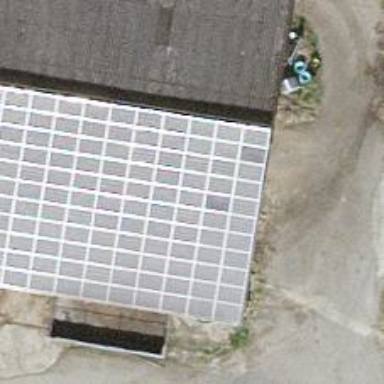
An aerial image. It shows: Solar power generator utilizing photovoltaic technology with solar photovoltaic panels.